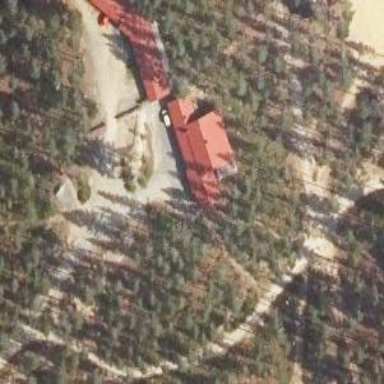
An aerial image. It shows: Hostel building.